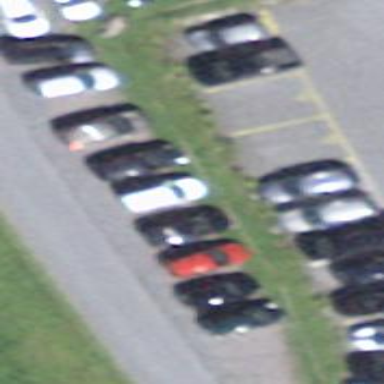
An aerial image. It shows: Parking area with surface.